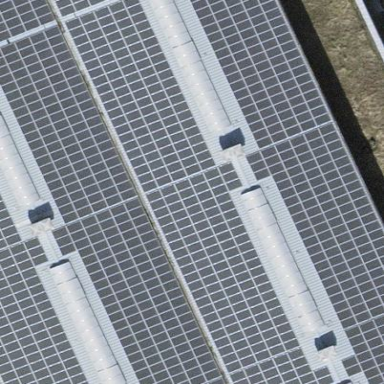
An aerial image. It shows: Solar photovoltaic panel generator.